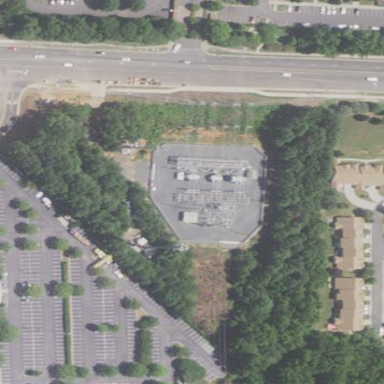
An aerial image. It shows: Distribution substation surrounded by fence.